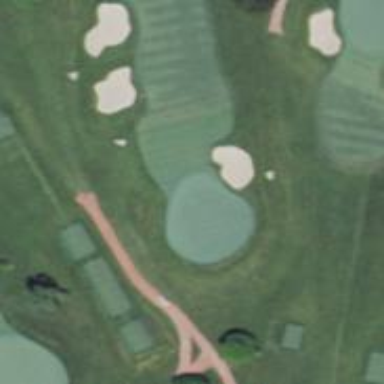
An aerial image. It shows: Golf hole.